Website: macys
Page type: gifting
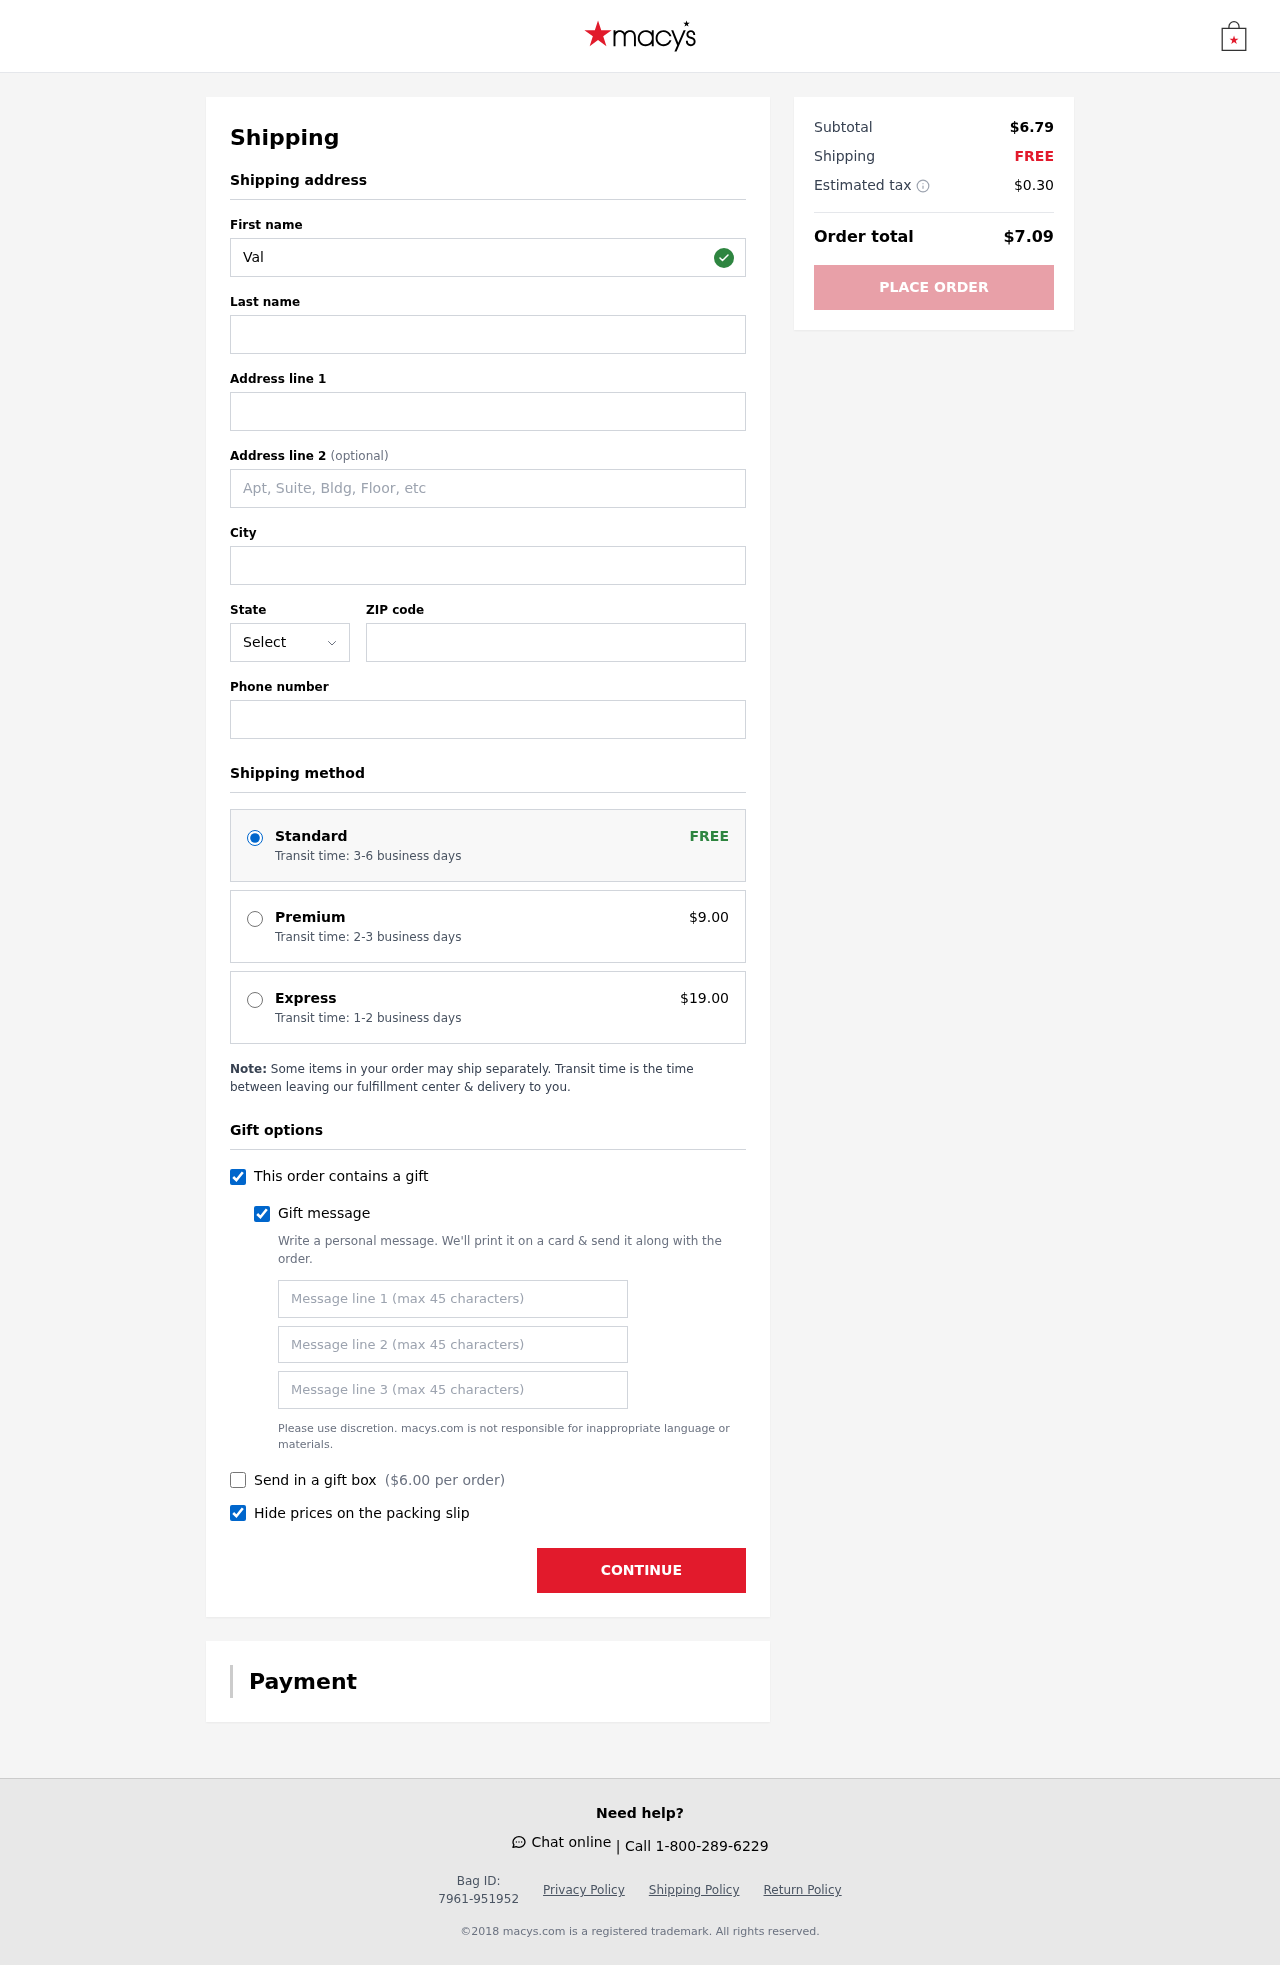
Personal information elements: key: PII_STATE_ABBR
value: MA
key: PII_FIRSTNAME
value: Valerie
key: PII_LASTNAME
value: Leon
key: PII_STREET
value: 648 Patterson Centers Suite 185
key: PII_STREET2
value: Suite 894
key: PII_CITY
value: North Crystalton
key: PII_POSTCODE
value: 60576
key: PII_PHONE
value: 8829423164
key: PII_GIFT_MESSAGE
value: Happy snacking, James! I thought these would make a fun little treat to add some joy to your day. Enjoy!  Valerie
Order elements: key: ORDER_SHIPPING_STANDARD
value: Transit time: 3-6 business days
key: ORDER_SHIPPING_PREMIUM
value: Transit time: 2-3 business days
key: ORDER_SHIPPING_PREMIUM_PRICE
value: $9.00
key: ORDER_SHIPPING_EXPRESS
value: Transit time: 1-2 business days
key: ORDER_SHIPPING_EXPRESS_PRICE
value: $19.00
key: ORDER_GIFT_BOX_PRICE
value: $6.00
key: ORDER_SUBTOTAL
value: $6.79
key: ORDER_SHIPPING_COST
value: FREE
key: ORDER_TAX
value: $0.30
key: ORDER_TOTAL
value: $7.09